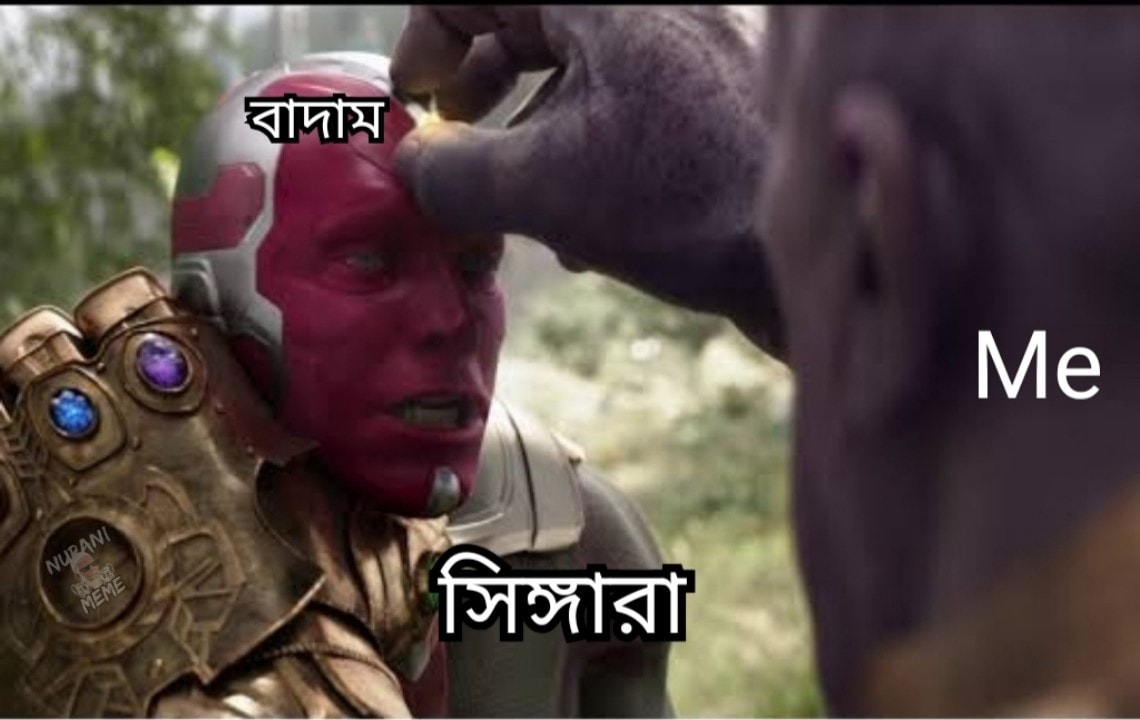
Caption: বাদাম   সিঙ্গারা   Me
Label: non-hate